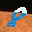
Label: 8